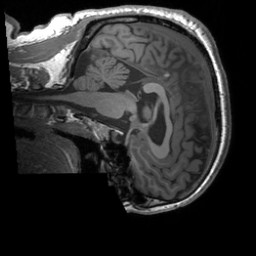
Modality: T1w
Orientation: sagittal
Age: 39
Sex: male
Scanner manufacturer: siemens
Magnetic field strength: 3 T
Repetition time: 1.9 s
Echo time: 0.00252 s